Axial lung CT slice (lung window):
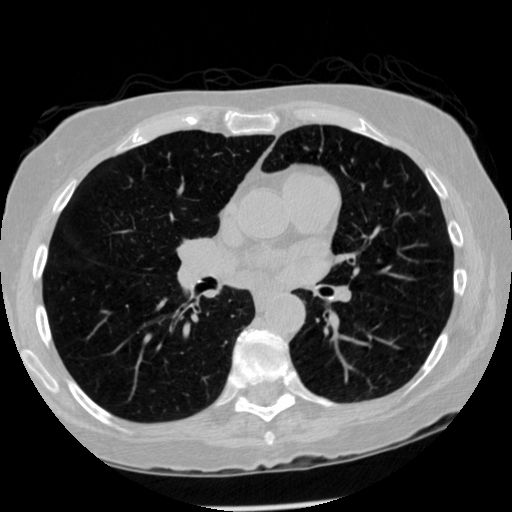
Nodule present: no